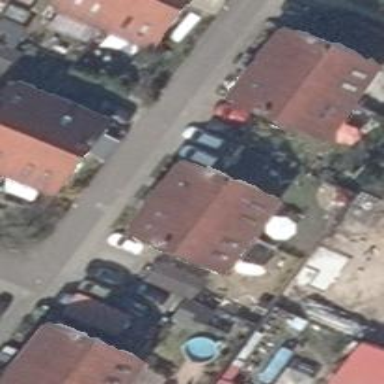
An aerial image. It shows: Living street.